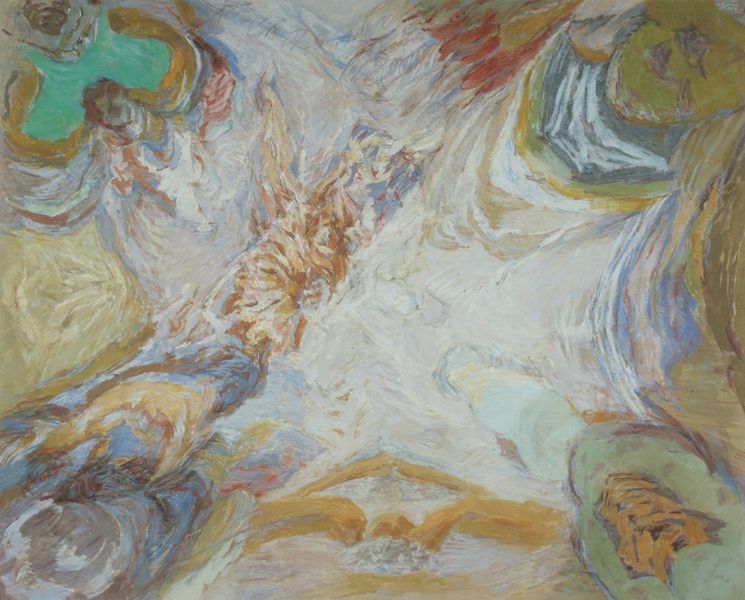
Titel: Ikaros
Künstler: Hann Trier
Institution: Im Besitz des Künstlers
Schlagwörter: blau, dunkel, feuer, flügel, gemälde, himmel, schatten, wolken, gelb, grün, landschaft, ocker, braun, frau, grau, haar, hell, licht, pastell, türkis, weiss, rot, wolke, beige, mensch, öl, feld, felder, pastos, sonne, haare, engel, hellblau, abstrakt, farben, fläche, flächen, gebirge, modern, formen, hellgrün, unwetter, wetter, striche, explosion, symmetrisch, form, entwurf, flecken, blitz, deckenmalerei, knall, trier, gemisch, himmelssturm, künstlerisch, ymmetrisch